Question: I have this code:
'''
package com.company;
import java.net.InetAddress;
import java.net.UnknownHostException;
public class Main {
private final static int broadcast = 0xffffffff; //<PHONE>, or 255.255.255.255
private final static int firstClassE = 0xf0000000; //<PHONE>, or 240.0.0.0
public static int GetIntInetAddress(InetAddress toConvert)
{
final byte[] addr = toConvert.getAddress();
final int ipAddr =
((addr[0] & 0xFF) << (3 * 8)) +
((addr[1] & 0xFF) << (2 * 8)) +
((addr[2] & 0xFF) << (1 * 8)) +
(addr[3] & 0xFF);
return ipAddr;
}
public static Boolean IsClassEAddress(InetAddress address)
{
int curAddr = GetIntInetAddress(address);
Boolean test1 = curAddr >= firstClassE;
Boolean test2 = curAddr < broadcast;
System.out.println(String.format("
curAddr: %s, firstClassE: 240.0.0.0, broadcast: 255.255.255.255", address.getHostAddress()));
System.out.println(String.format("curAddr: %d, firstClassE: %d, broadcast: %d, curAddr >= firstClassE: %s, curAddr < broadcast: %s",
curAddr, firstClassE, broadcast, test1 ? "true" : "false", test2 ? "true" : "false"));
return (test1 && test2) ? true : false;
}
public static void main(String[] args) throws UnknownHostException
{
if (IsClassEAddress(InetAddress.getByName("1.0.0.0")))
{
// Raise a flag
System.out.println("Class E IP address detected.");
}
if (IsClassEAddress(InetAddress.getByName("250.0.0.0")))
{
// Raise a flag
System.out.println("Class E IP address detected.");
}
if (IsClassEAddress(InetAddress.getByName("239.255.255.255")))
{
// Raise a flag
System.out.println("Class E IP address detected.");
}
if (IsClassEAddress(InetAddress.getByName("240.0.0.0")))
{
// Raise a flag
System.out.println("Class E IP address detected.");
}
if (IsClassEAddress(InetAddress.getByName("240.0.0.1")))
{
// Raise a flag
System.out.println("Class E IP address detected.");
}
if (IsClassEAddress(InetAddress.getByName("255.255.255.255")))
{
// Raise a flag
System.out.println("Class E IP address detected.");
}
}
}
'''
Which produces the following output:
'''
curAddr: 1.0.0.0, firstClassE: 240.0.0.0, broadcast: 255.255.255.255
curAddr: <PHONE>, firstClassE: -268435456, broadcast: -1, curAddr >= firstClassE: true, curAddr < broadcast: false
curAddr: 250.0.0.0, firstClassE: 240.0.0.0, broadcast: 255.255.255.255
curAddr: -100663296, firstClassE: -268435456, broadcast: -1, curAddr >= firstClassE: true, curAddr < broadcast: true
Class E IP address detected.
curAddr: 239.255.255.255, firstClassE: 240.0.0.0, broadcast: 255.255.255.255
curAddr: -268435457, firstClassE: -268435456, broadcast: -1, curAddr >= firstClassE: false, curAddr < broadcast: true
curAddr: 240.0.0.0, firstClassE: 240.0.0.0, broadcast: 255.255.255.255
curAddr: -268435456, firstClassE: -268435456, broadcast: -1, curAddr >= firstClassE: true, curAddr < broadcast: true
Class E IP address detected.
curAddr: 240.0.0.1, firstClassE: 240.0.0.0, broadcast: 255.255.255.255
curAddr: -268435455, firstClassE: -268435456, broadcast: -1, curAddr >= firstClassE: true, curAddr < broadcast: true
Class E IP address detected.
curAddr: 255.255.255.255, firstClassE: 240.0.0.0, broadcast: 255.255.255.255
curAddr: -1, firstClassE: -268435456, broadcast: -1, curAddr >= firstClassE: true, curAddr < broadcast: false
'''
What I am not understanding is why the numbers and comparisons are not what I expect them to be, yet the code produces the results I want. I gather it's the whole two's complement thing, which I just don't "get" for some reason. Mechanically, I know it (two's complement) is flipping bits and adding 1 but what I don't get is, why are my comparisons working properly if some of the numbers are inverted?
For example, in the first check for IP 1.0.0.0, the int value <PHONE> is checked to see if it's smaller than the int value for 255.255.255.255, which is -1. The result is false, but the broadcast IP, when converted to an int, is obviously larger, not smaller, than the IP for 1.0.0.0. Likewise, the check for 1.0.0.0 being at least, or higher than, 240.0.0.0 returns true, when we know that clearly isn't the case.
I've checked the boundary cases and everything is working... I just don't understand why it is (and I wrote the code, so go figure!). If there is a more clear method of determining if an IP fals within a range, I would like to explore that as my way must not be making sense, despite working (or does it?)
In IntelliJ, there's another strange example of this behaviour. When I examine an address, the inspector is showing both the proper value and the negative value, as I've highlighted with red arrows in the pic below. Using Windows calc, I put in -84 and converted to hex and received FFF...FAC. When I put in 172, I received just AC... why do I get the same hex number, just preceeded by a 1 in the most sig position?

:
Thanks for all the patient discussion and great answers! I think I get the mechanics of the thing, but still grappling with the subtleties of usage. :) Cheers!
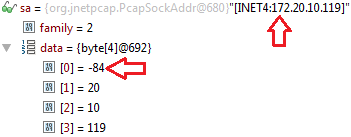
Answer: To summarize, you want 'IsClassEAddress(InetAddress address)' to return true if the address is between '240.0.0.0' and '255.255.255.254' inclusive. This takes 2 lines of code:
'''
public static Boolean IsClassEAddress(InetAddress address)
{
int curAddr = GetIntInetAddress(address);
return ((curAddr & 0xF0000000) == 0xF0000000) && (curAddr != 0xFFFFFFFF);
}
'''